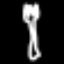
Label: fork